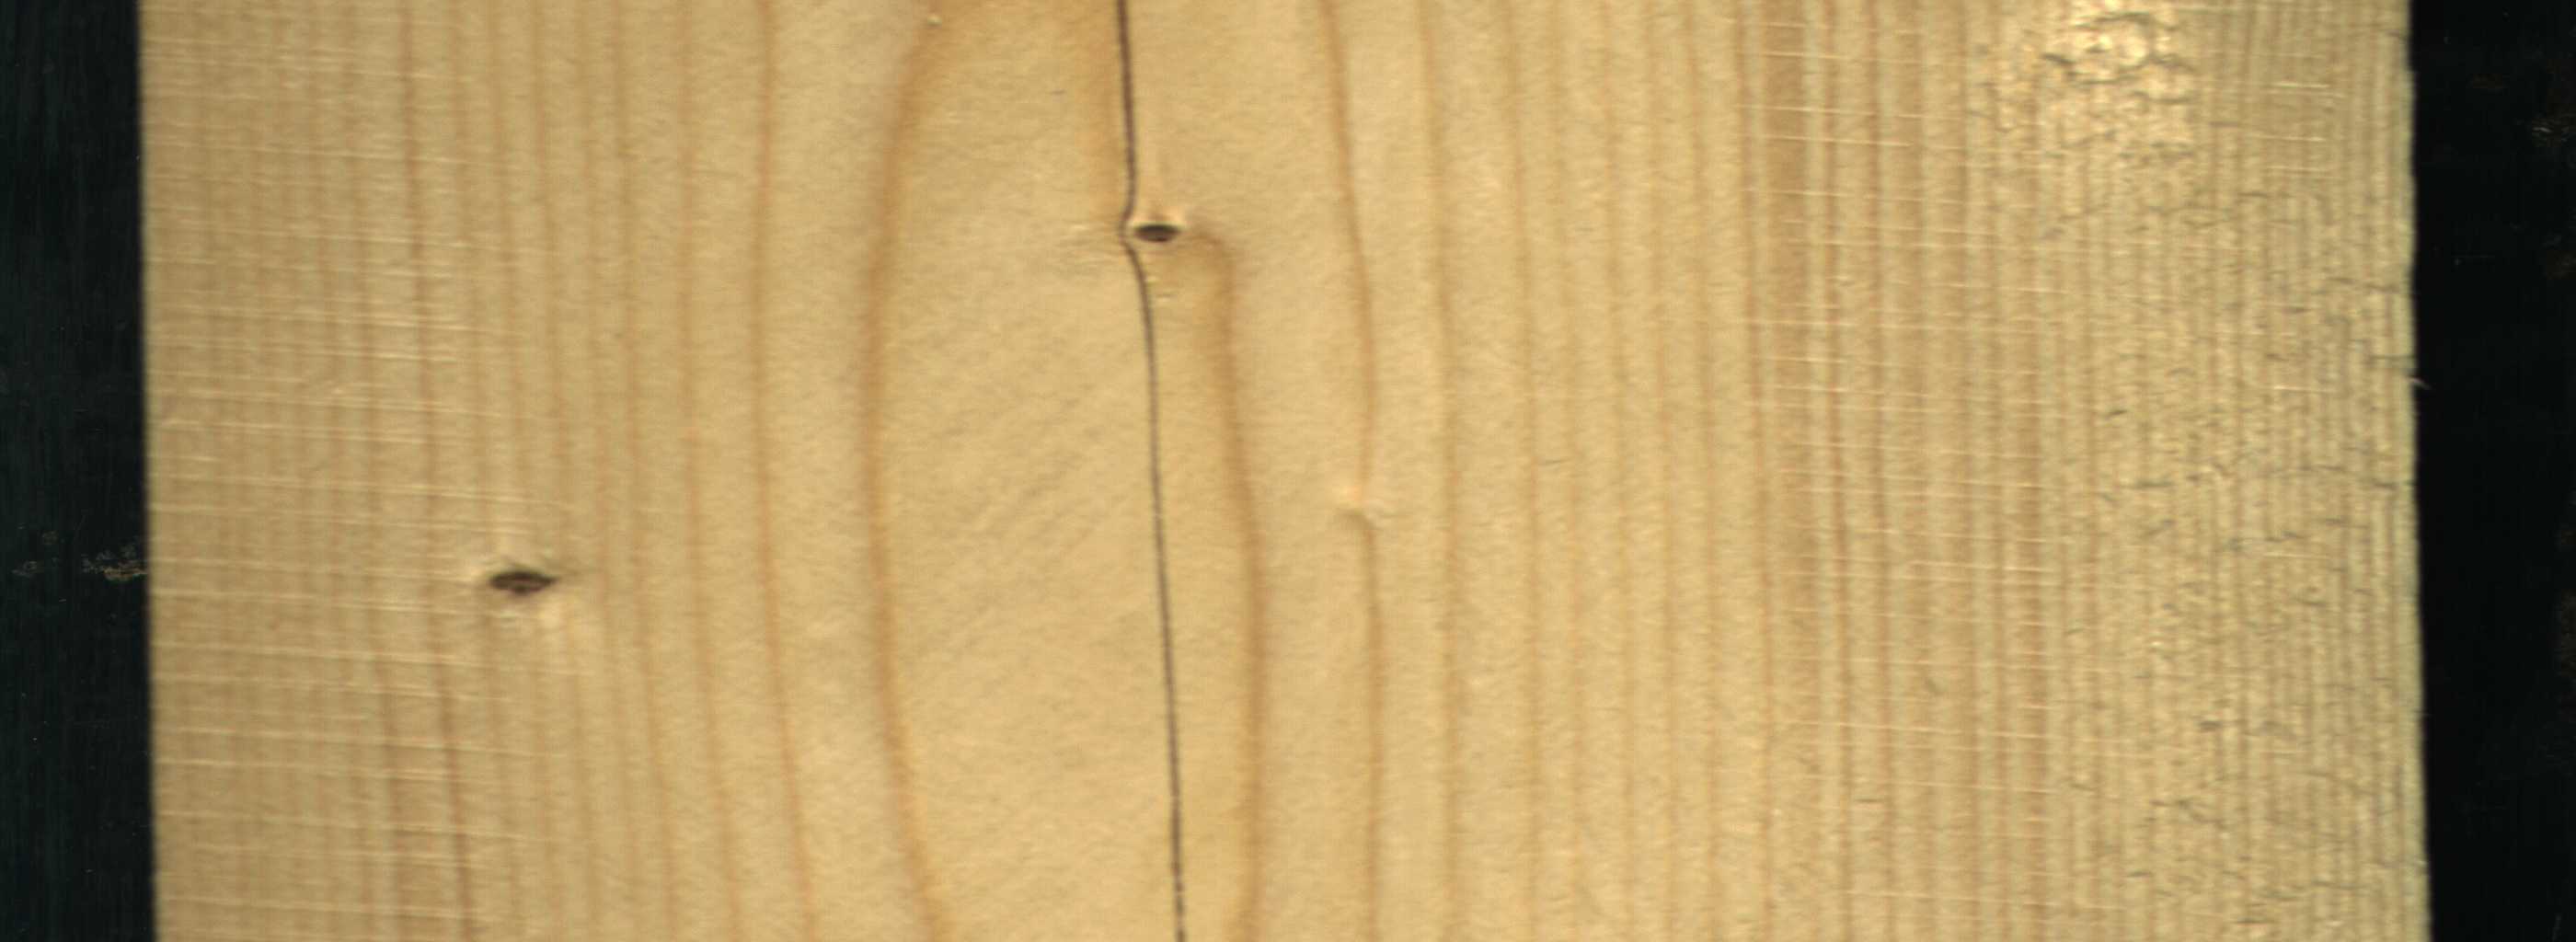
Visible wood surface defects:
Crack
Dead_Knot
Dead_Knot